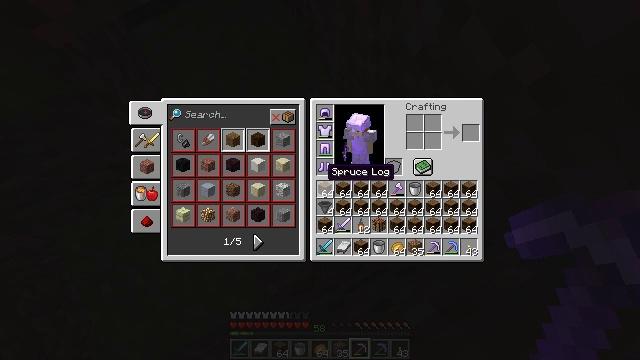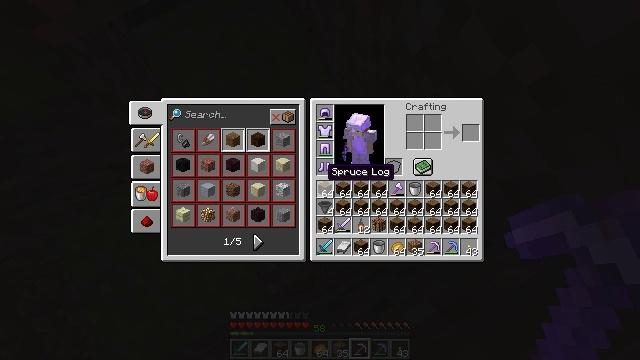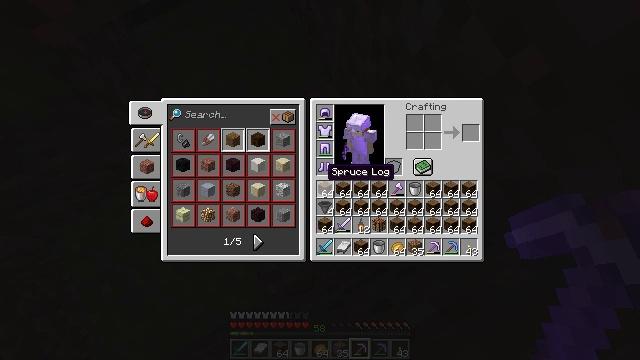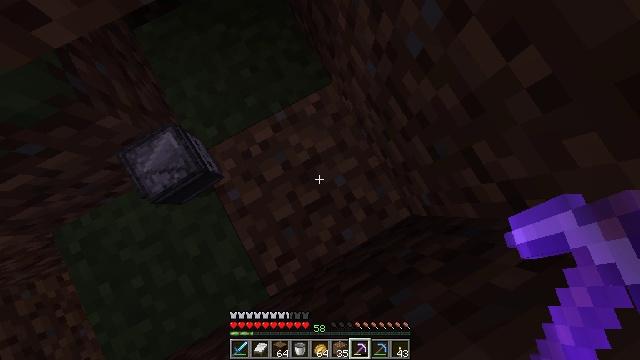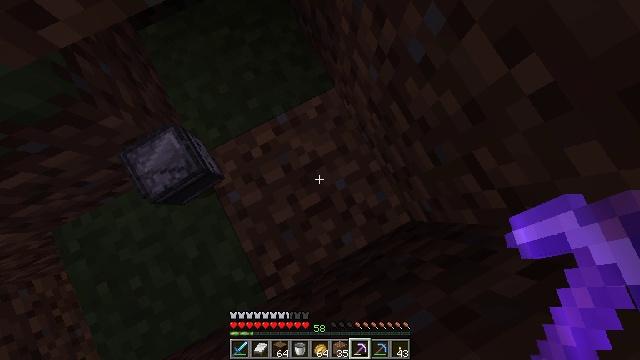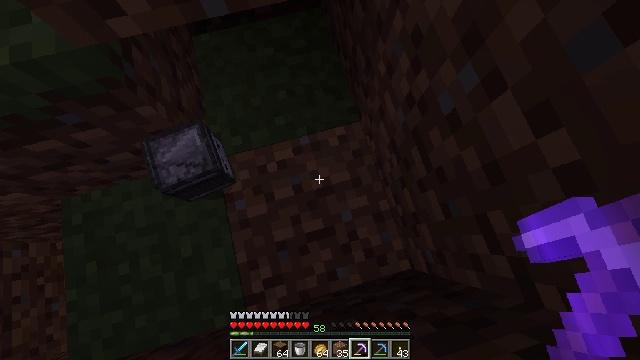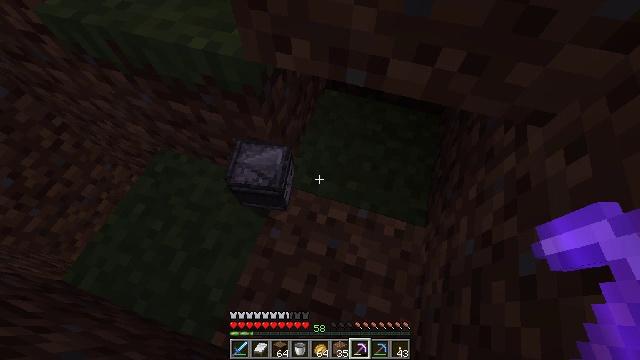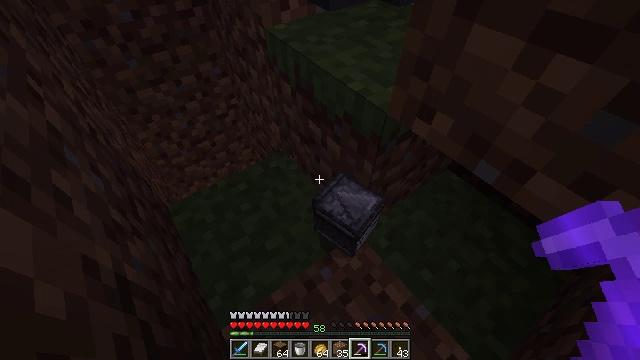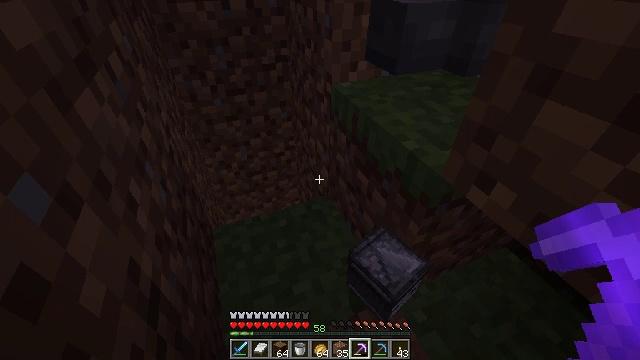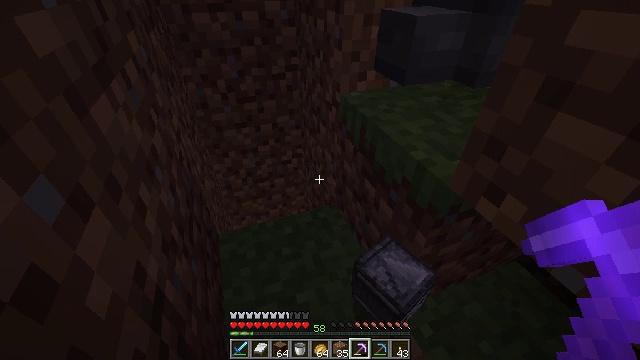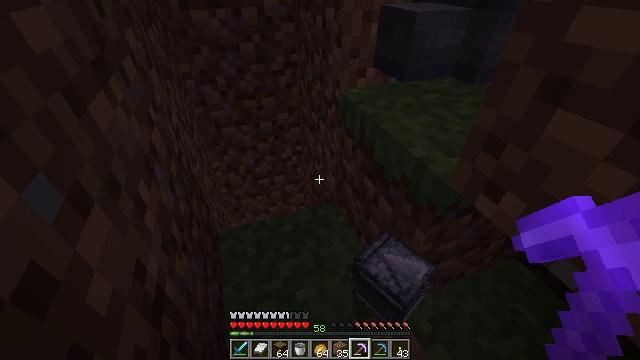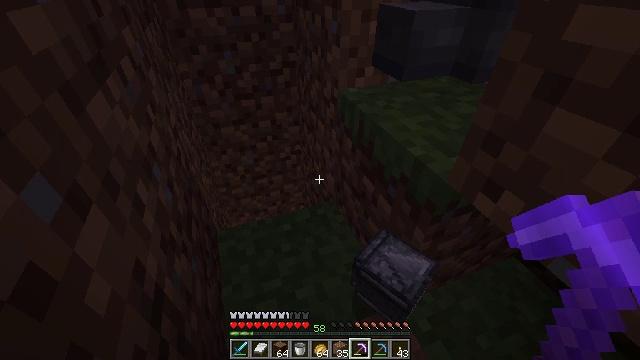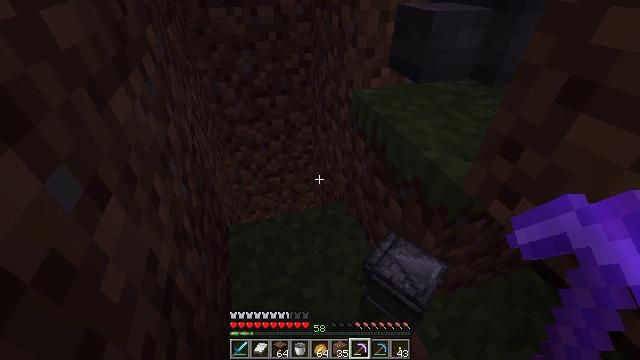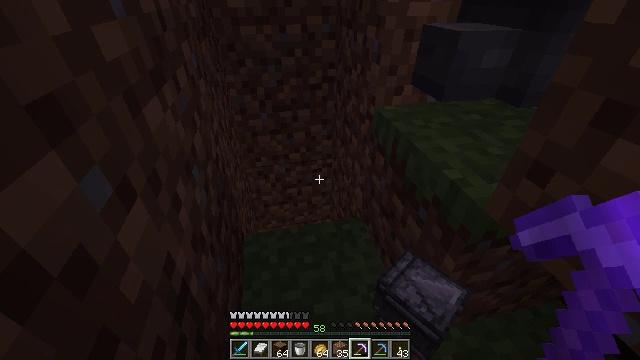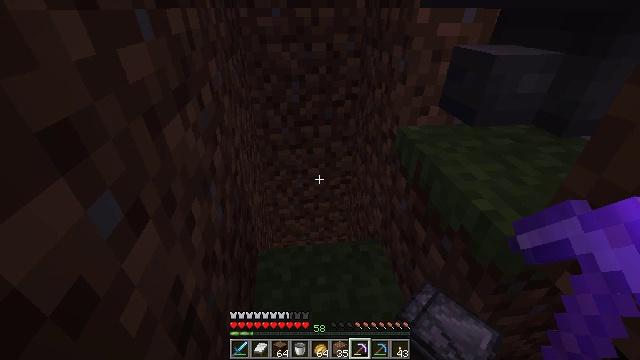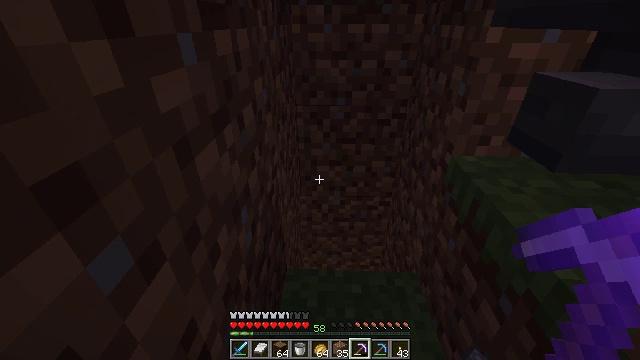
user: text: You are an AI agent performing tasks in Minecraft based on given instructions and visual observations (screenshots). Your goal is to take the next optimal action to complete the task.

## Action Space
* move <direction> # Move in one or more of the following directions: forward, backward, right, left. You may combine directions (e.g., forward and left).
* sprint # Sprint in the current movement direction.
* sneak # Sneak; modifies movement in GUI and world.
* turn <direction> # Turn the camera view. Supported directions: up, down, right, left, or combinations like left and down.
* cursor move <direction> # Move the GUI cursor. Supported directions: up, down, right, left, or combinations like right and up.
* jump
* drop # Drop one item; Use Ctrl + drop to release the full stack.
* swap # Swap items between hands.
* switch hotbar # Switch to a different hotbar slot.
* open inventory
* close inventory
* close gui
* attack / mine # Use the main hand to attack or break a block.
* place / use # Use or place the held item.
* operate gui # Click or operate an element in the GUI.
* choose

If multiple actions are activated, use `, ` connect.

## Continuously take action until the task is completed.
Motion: motion action
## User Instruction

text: Drop a spruce log.
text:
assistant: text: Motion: no_op
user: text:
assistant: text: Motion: no_op
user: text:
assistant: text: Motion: no_op
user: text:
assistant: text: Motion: turn left, close gui
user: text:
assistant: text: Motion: turn left and up, open inventory
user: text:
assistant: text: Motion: turn left and up
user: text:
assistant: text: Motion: turn left and up
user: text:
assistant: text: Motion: turn left and up
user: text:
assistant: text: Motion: turn left and up
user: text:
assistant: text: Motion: no_op
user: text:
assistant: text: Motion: no_op
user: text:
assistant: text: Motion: turn left
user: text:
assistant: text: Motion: turn left and up
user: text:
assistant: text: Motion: move forward, turn left and up
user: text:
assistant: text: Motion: move forward, turn left and up
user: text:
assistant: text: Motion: move forward
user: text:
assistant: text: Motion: no_op
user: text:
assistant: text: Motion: turn right
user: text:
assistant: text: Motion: no_op
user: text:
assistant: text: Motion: no_op
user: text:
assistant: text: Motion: close inventory
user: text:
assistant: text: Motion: close inventory
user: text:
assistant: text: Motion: close inventory
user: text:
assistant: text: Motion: open gui
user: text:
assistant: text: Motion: cursor move right
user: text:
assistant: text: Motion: no_op
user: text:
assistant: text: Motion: no_op
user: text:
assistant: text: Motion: no_op
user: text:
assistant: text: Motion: no_op
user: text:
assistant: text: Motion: operate gui